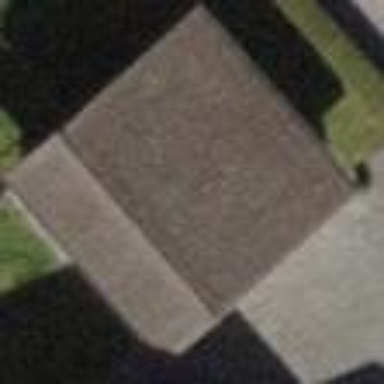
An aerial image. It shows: Garage.